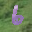
Label: 6